Interaction volume radius: 10 \u00c5
Interaction volume height: 15 \u00c5
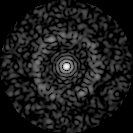
Disorder parameter: 0.7968